Interaction volume radius: 5 \u00c5
Interaction volume height: 30 \u00c5
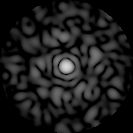
Disorder parameter: 0.8333